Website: lowes
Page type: address-validator
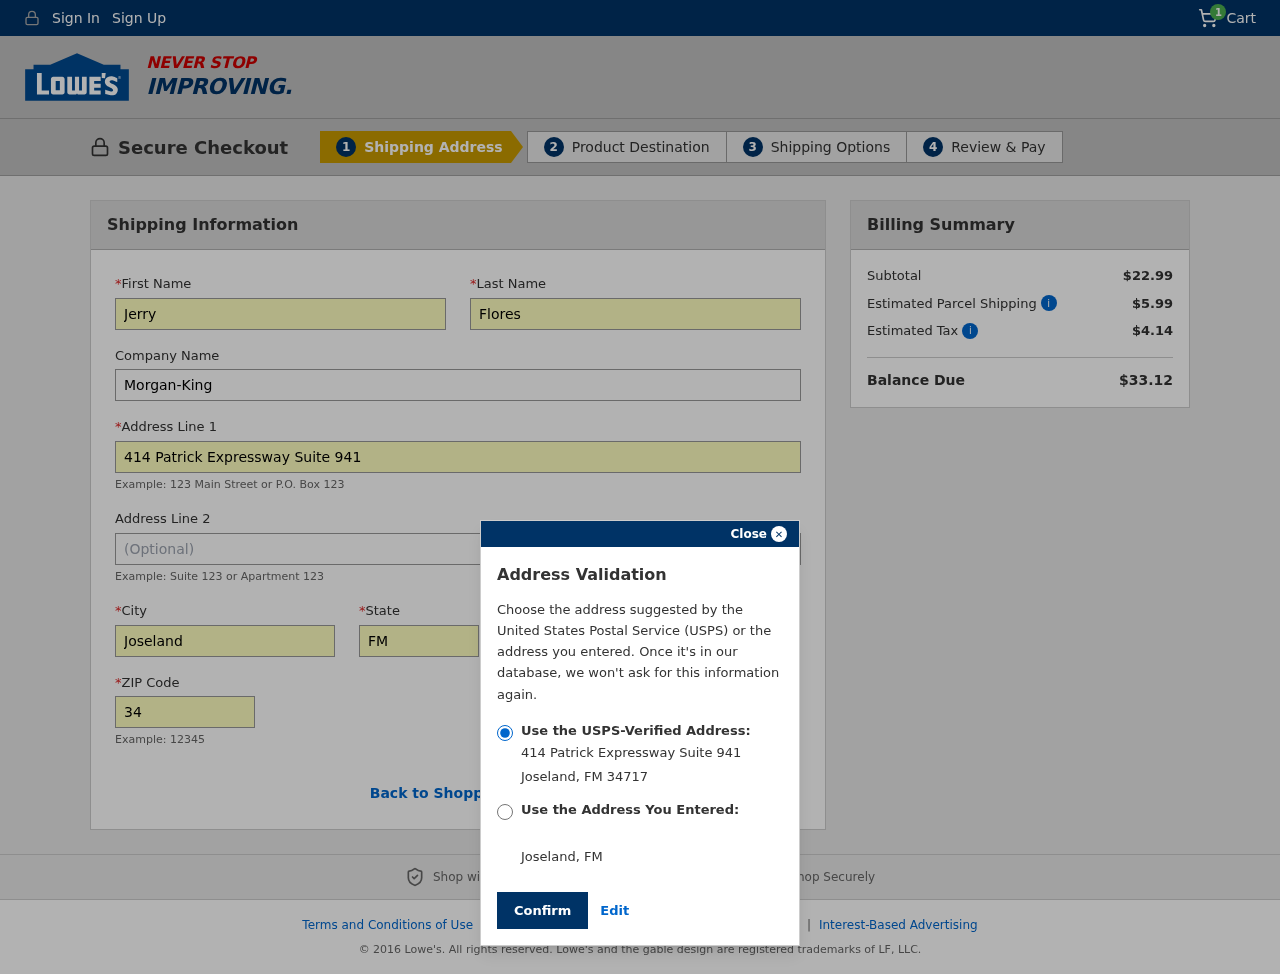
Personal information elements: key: PII_CITY
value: Joseland
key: PII_COMPANY
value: Morgan-King
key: PII_FIRSTNAME
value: Jerry
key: PII_LASTNAME
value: Flores
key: PII_POSTCODE
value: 34717
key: PII_STATE
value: FM
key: PII_STATE_ABBR
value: FM
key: PII_STREET
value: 414 Patrick Expressway Suite 941
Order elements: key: ORDER_NUM_ITEMS
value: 1
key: ORDER_SUBTOTAL
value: $22.99
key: ORDER_SHIPPING_COST
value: $5.99
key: ORDER_TAX
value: $4.14
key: ORDER_TOTAL
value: $33.12